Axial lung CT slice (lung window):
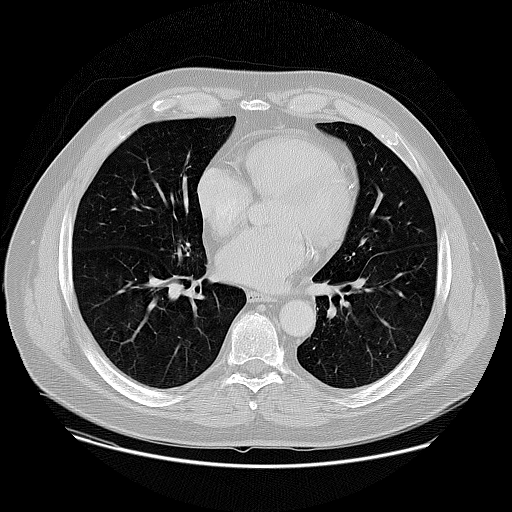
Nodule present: no